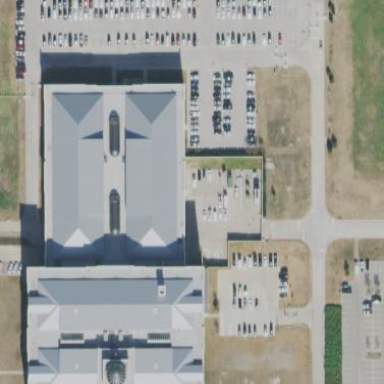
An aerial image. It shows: Public building that serves as courthouse.